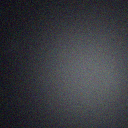
Screen state: off